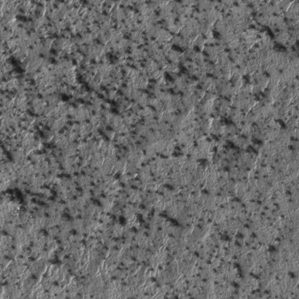
Label: frost